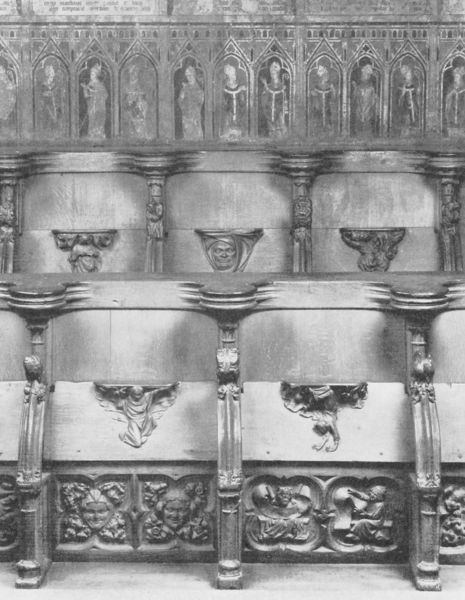
Titel: Kölner Dom, Chorgestühl
Standort: Köln, Dom (EU - D - NRW)
Schlagwörter: flügel, weiß, menschen, fenster, grau, hintergrund, holz, schmuck, schwarz, stühle, malerei, alt, gesichter, wand, kirche, boden, figur, spitzen, engel, statue, relief, sitz, sitze, bank, figuren, bischof, gestühl, detail, verzierung, foto, fotografie, buch, religion, dom, schwarz-weiss, nonne, altar, bänke, schnitzerei, photo, kirchenbank, gotisch, antik, götter, chor, holzbank, heiliger, mönche, könige, heilige, heilig, gothik, sakral, rundungen, schnitzereien, schnitzwerk, schnitzerein, katakomben, chorgestühl, heiligendarstellung, ornamnete, arkadenzone, schnitzung, chorstühle, detsil